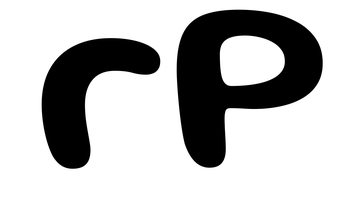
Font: Gluten_Medium